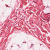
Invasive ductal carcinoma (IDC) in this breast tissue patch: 0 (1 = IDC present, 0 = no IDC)